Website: lowes
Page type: review-order
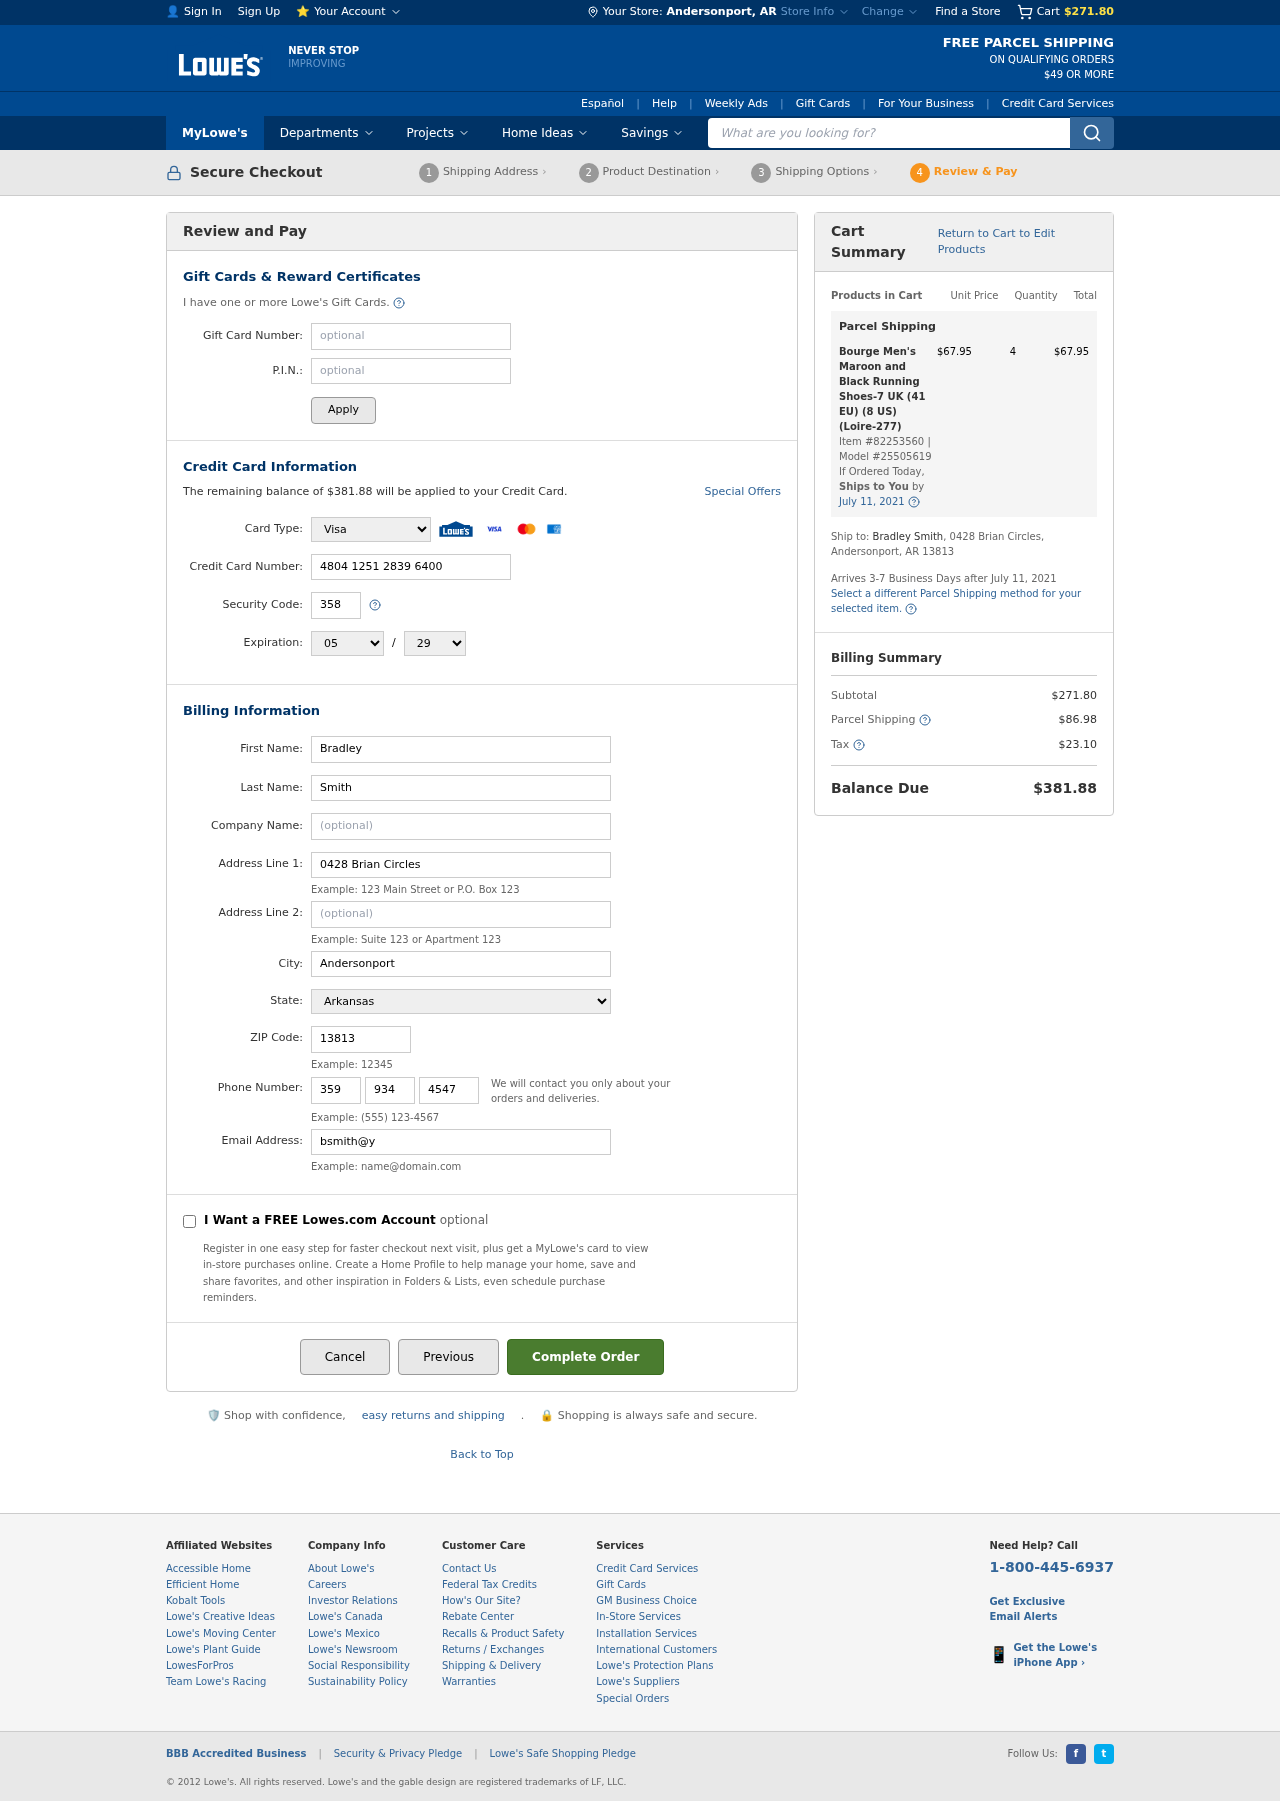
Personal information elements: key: PII_CARD_CVV
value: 358
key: PII_CARD_EXPIRY_MONTH
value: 05
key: PII_CARD_EXPIRY_YEAR
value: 29
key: PII_CARD_NUMBER
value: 4804 1251 2839 6400
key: PII_CARD_TYPE
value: Visa
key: PII_CITY
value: Andersonport
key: PII_CITY_STATE
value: Andersonport, AR
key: PII_EMAIL
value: bsmith@yahoo.com
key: PII_FIRSTNAME
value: Bradley
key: PII_LASTNAME
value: Smith
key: PII_PHONE_AREA
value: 359
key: PII_PHONE_PREFIX
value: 934
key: PII_PHONE_SUFFIX
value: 4547
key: PII_POSTCODE
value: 13813
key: PII_STATE
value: Arkansas
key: PII_STREET
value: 0428 Brian Circles
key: PII_STREET2
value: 0428 Brian Circles
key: PII_FULLNAME2
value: Bradley Smith
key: PII_STATE_ABBR
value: AR
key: PII_POSTCODE_FULL
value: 13813
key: PII_CITY_STATE_ZIP
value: Andersonport, AR 13813
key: PII_POSTCODE_NUMERIC
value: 13813
Product elements: key: PRODUCT1_NAME
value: Bourge Men's Maroon and Black Running Shoes-7 UK (41 EU) (8 US) (Loire-277)
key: PRODUCT1_PRICE
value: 67.95
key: PRODUCT1_QUANTITY
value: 4
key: PRODUCT1_ITEM_NUMBER
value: Item #82253560
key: PRODUCT1_MODEL_NUMBER
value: Model #25505619
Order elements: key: ORDER_SUBTOTAL
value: $271.80
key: ORDER_BALANCE_DUE
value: $381.88
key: ORDER_SHIPPING_DATE
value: July 11, 2021
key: ORDER_ITEM_TOTAL
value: $67.95
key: ORDER_SHIPPING_DATE2
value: July 11, 2021
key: ORDER_SHIPPING_COST
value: $86.98
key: ORDER_TAX
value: $23.10
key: ORDER_TOTAL
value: $381.88
Search elements: key: HEADER_SEARCH
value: What are you looking for?